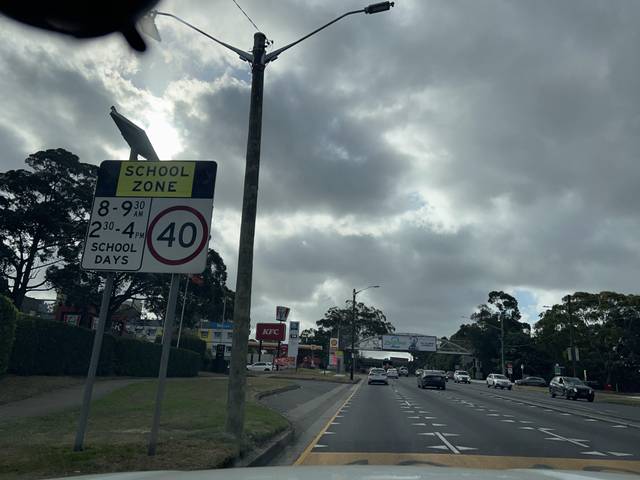
Region: Australia
Coordinates: -33.887, 151.073